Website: macys
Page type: customer-info-address
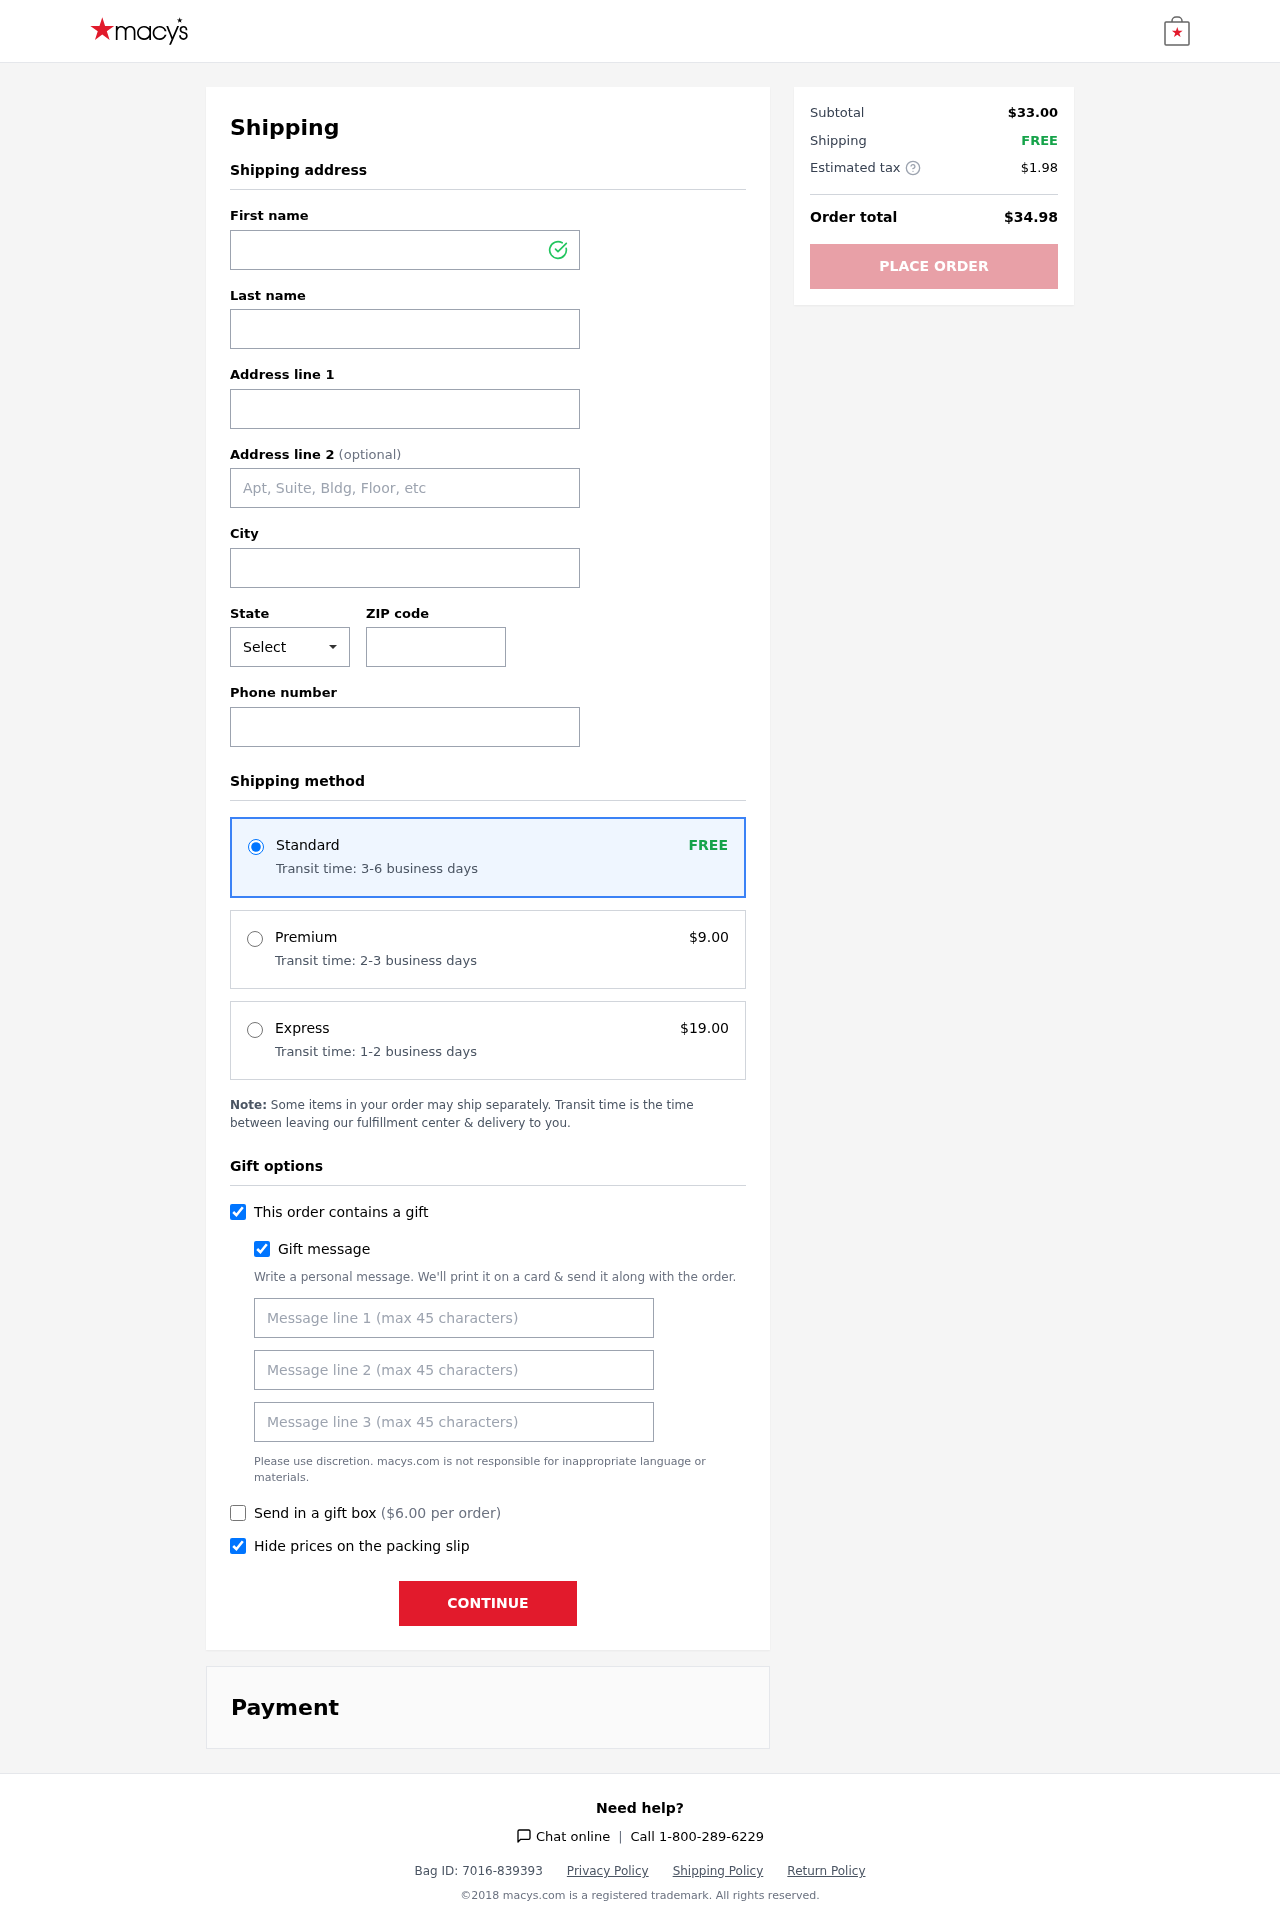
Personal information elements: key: PII_CITY
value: New Savannahshire
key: PII_FIRSTNAME
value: Jim
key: PII_GIFT_MESSAGE
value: Hey Justin, I remember you mentioning how much you needed sturdy kitchen bags, so I grabbed these for you! Hope they make your cleanup a little easier. Enjoy!  Jim
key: PII_LASTNAME
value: Harrington
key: PII_PHONE
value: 8297806865
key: PII_POSTCODE
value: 67129
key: PII_STATE_ABBR
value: NJ
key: PII_STREET
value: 60917 Barrett Parkways Apt. 708
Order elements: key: ORDER_SHIPPING_STANDARD
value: FREE
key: ORDER_SHIPPING_STANDARD_TIME
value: Transit time: 3-6 business days
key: ORDER_SHIPPING_PREMIUM
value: $9.00
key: ORDER_SHIPPING_PREMIUM_TIME
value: Transit time: 2-3 business days
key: ORDER_SHIPPING_EXPRESS
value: $19.00
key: ORDER_SHIPPING_EXPRESS_TIME
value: Transit time: 1-2 business days
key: ORDER_GIFT_BOX_FEE
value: $6.00
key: ORDER_SUBTOTAL
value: $33.00
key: ORDER_SHIPPING_COST
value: FREE
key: ORDER_TAX
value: $1.98
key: ORDER_TOTAL
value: $34.98